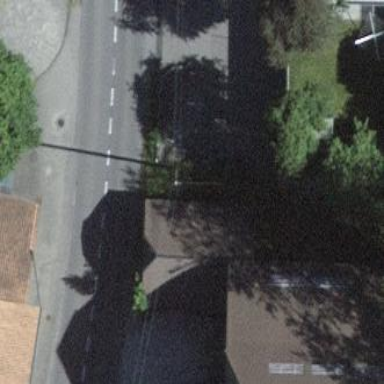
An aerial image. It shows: Garage building.